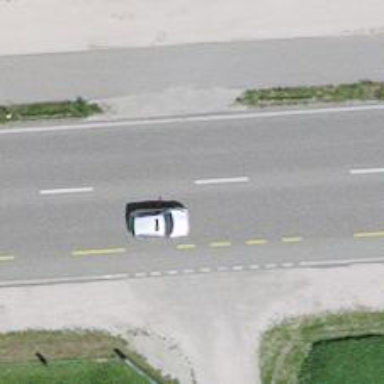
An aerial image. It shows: Primary highway with asphalt surface. There is track cycleway on the left.